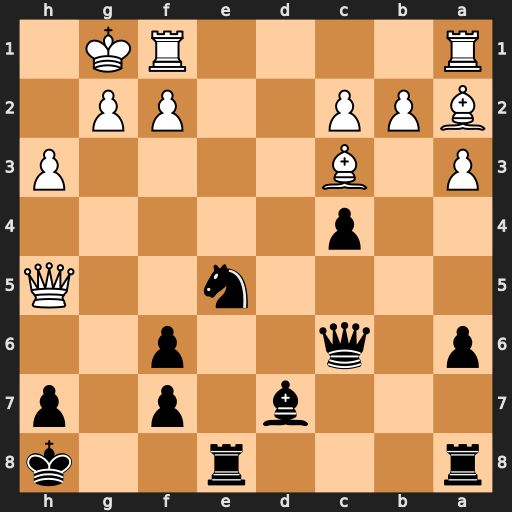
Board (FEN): r3r2k/3b1p1p/p1q2p2/4n2Q/2p5/P1B4P/BPP2PP1/R4RK1
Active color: b
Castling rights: -
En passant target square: -
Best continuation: Rg8 f3 Rg5